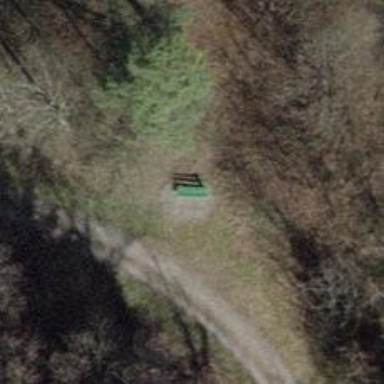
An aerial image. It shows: Bench for seating.